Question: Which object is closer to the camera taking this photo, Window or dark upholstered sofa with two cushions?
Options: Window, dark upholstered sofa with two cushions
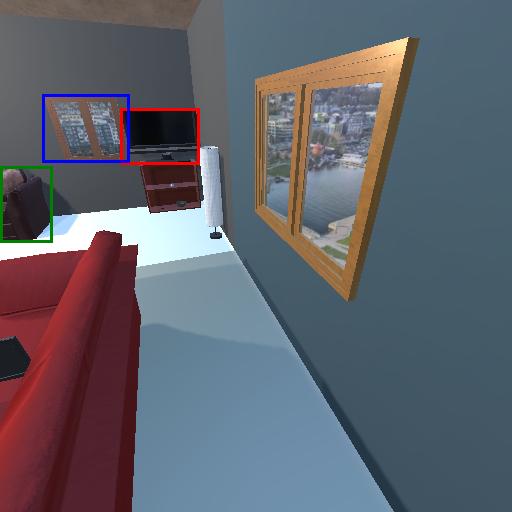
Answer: Window